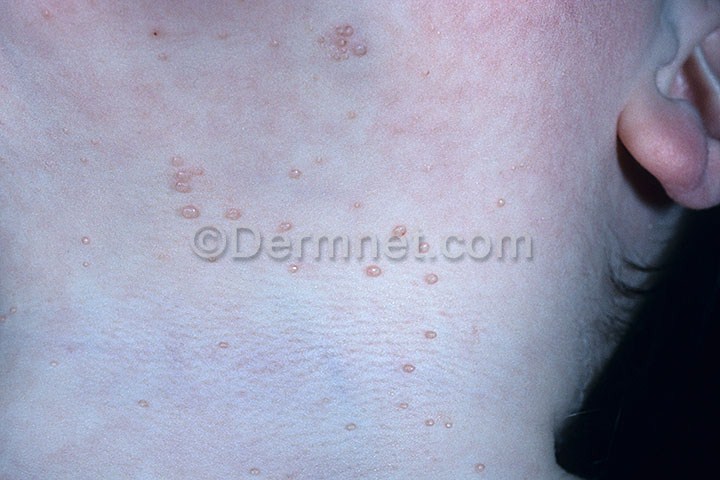
Disease: Herpes HPV and other STDs Photos